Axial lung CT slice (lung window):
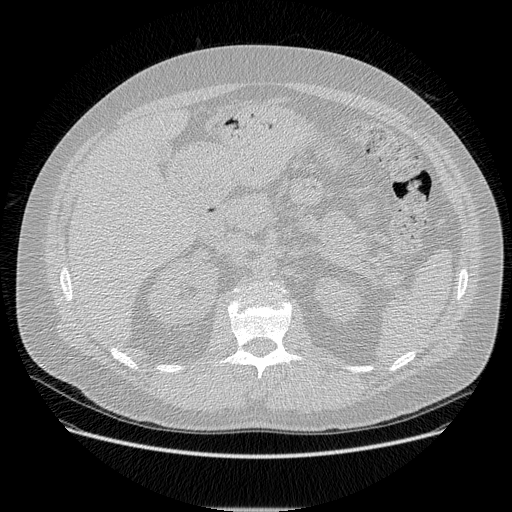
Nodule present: no